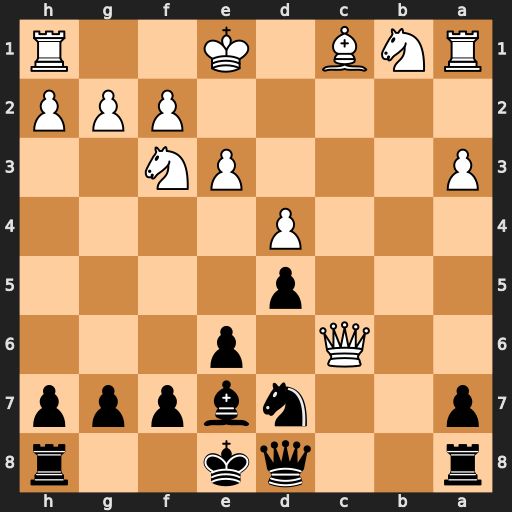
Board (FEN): r2qk2r/p2nbppp/2Q1p3/3p4/3P4/P3PN2/5PPP/RNB1K2R
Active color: b
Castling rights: KQkq
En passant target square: -
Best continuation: Rc8 Qxc8 Qxc8